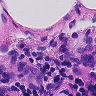
Metastatic tissue present: no